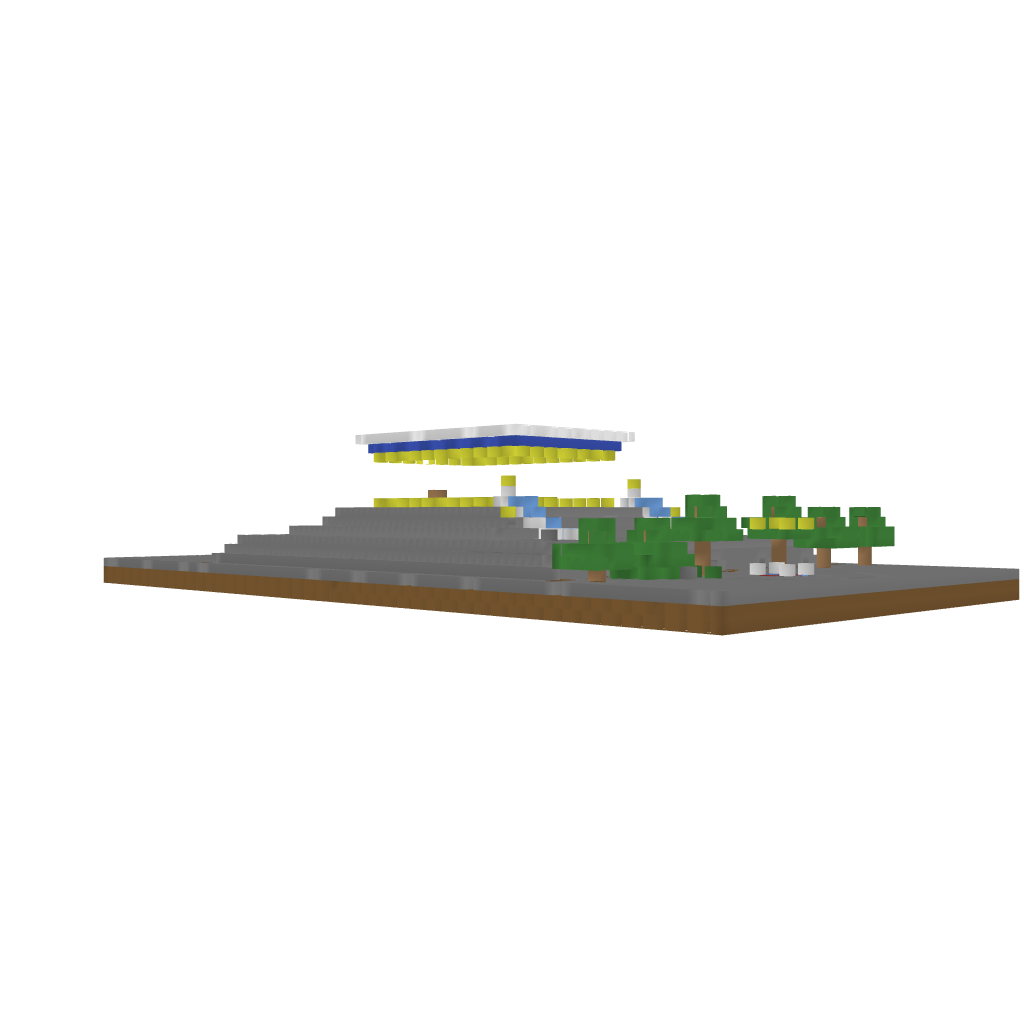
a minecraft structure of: greek temple bad low quality